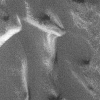
Atmospheric dust classification: not_dusty